Interaction volume radius: 5 \u00c5
Interaction volume height: 10 \u00c5
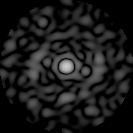
Disorder parameter: 0.8393